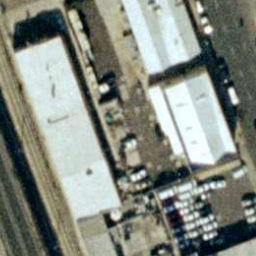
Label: buildings